Field crop: maize
Growth stage: 1
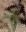
Species: atriplex